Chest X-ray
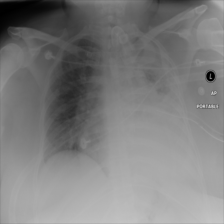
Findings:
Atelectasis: negative
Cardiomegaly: negative
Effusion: negative
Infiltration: negative
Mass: negative
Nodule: negative
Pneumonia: negative
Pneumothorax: negative
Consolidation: negative
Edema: negative
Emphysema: negative
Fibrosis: negative
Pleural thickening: negative
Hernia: negative